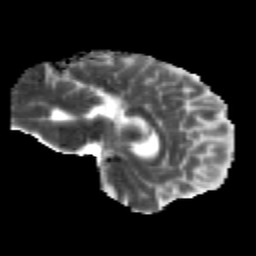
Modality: MD
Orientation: sagittal
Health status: healthy
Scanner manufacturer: siemens
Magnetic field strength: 3 T
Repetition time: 12 s
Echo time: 0.092 s